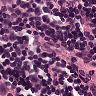
Metastatic tissue present: no